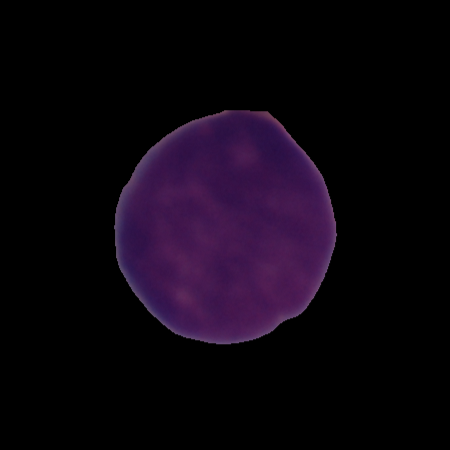
Label: cancer